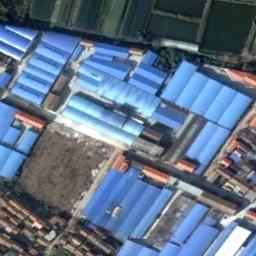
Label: industrial_area